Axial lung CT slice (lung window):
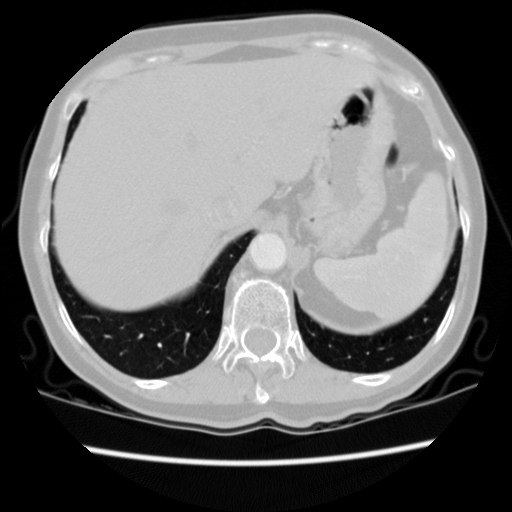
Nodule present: no